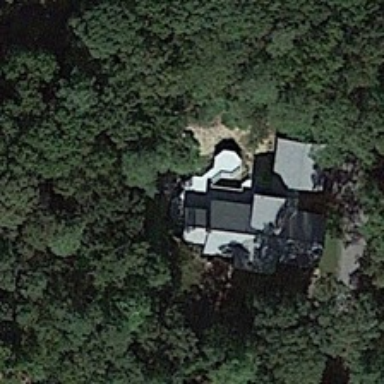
Many green tree are around a building .